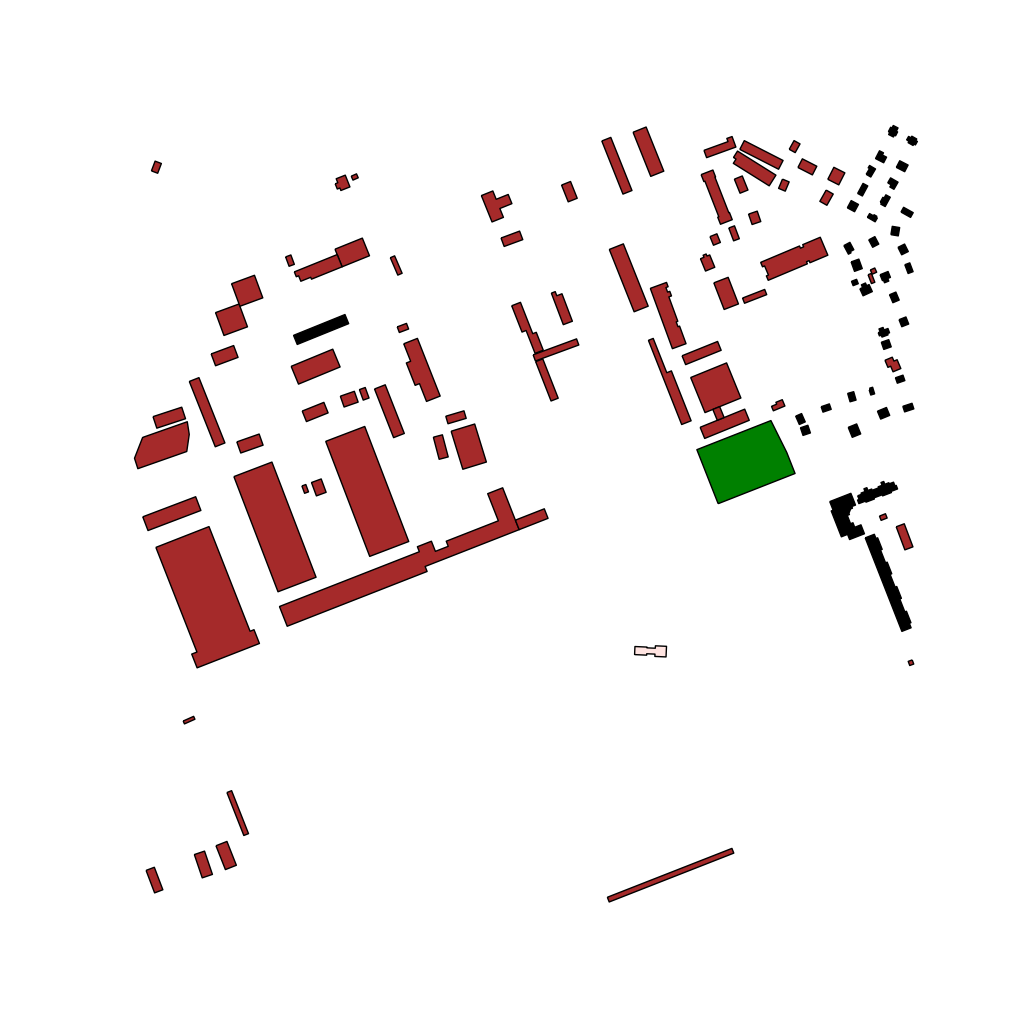
Tags: overhead vector_map, business, industrial, recreation, residential, modern, soviet, high_rise, individual_rise, low_rise, density_1, Building, Facility, Gas, Park, 1.0 km²